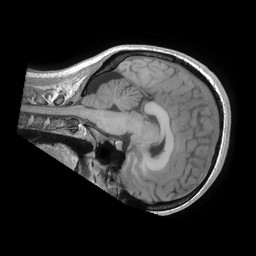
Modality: T1w
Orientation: sagittal
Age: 26
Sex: female
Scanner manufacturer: ge
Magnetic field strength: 3 T
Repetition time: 0.007276 s
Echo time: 0.002804 s